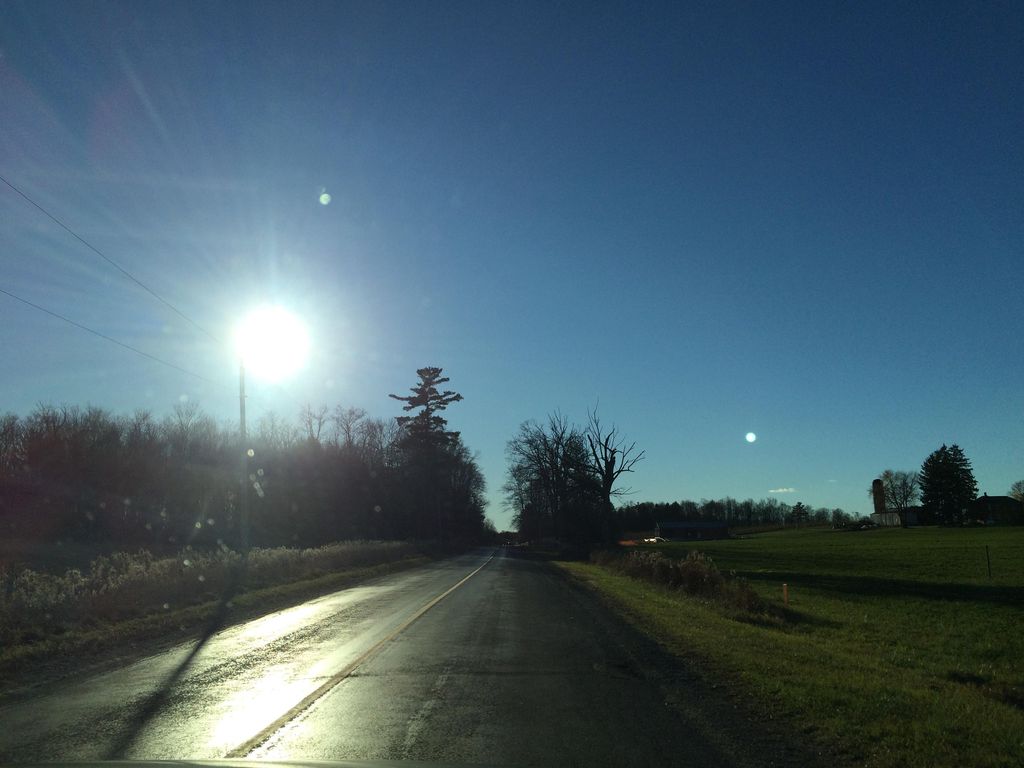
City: kitchener-waterloo